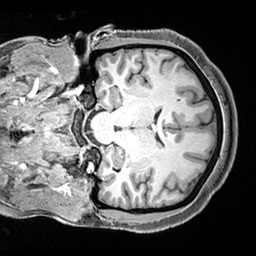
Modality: T1w
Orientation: coronal
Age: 23
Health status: healthy
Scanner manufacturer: siemens
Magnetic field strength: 3 T
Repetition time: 2.4 s
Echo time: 0.00217 s